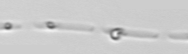
Label: Skeletonema